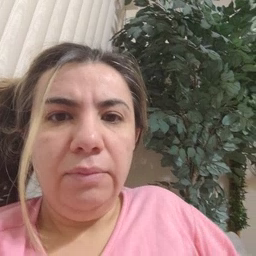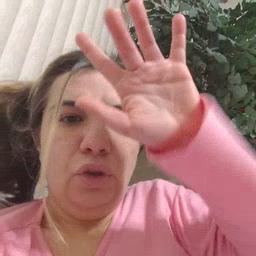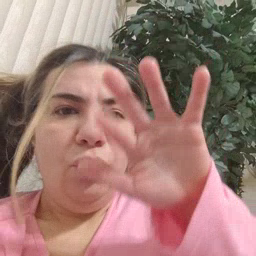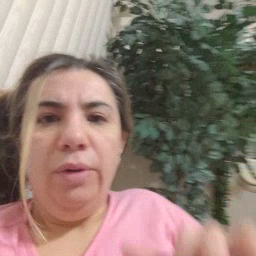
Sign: snow